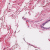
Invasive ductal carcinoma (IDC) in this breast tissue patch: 0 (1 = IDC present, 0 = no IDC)